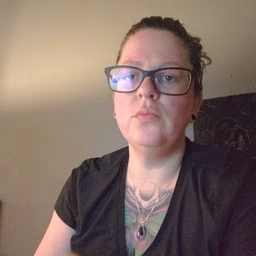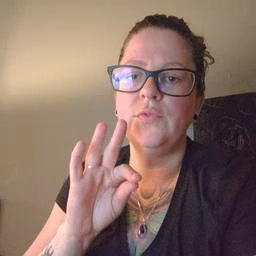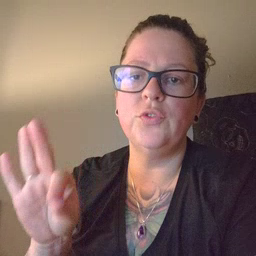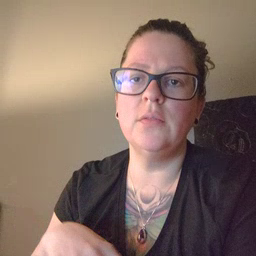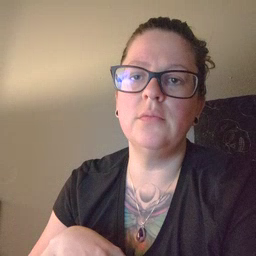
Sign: frenchfries